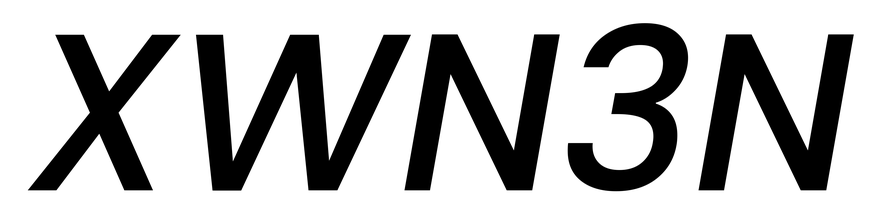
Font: Poppins-MediumItalic